Field crop: tomato
Growth stage: 1
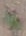
Species: solanum